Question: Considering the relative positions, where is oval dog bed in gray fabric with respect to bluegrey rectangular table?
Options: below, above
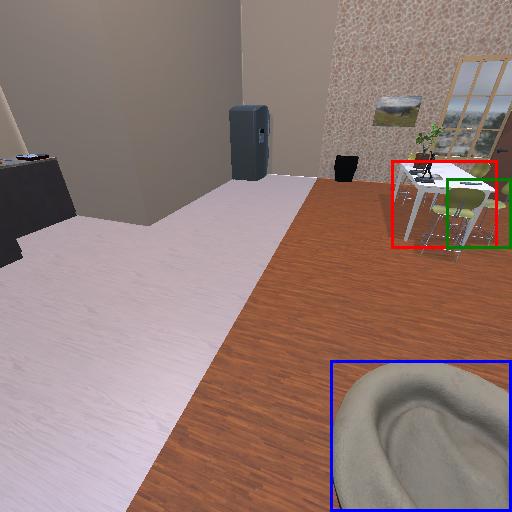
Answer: below